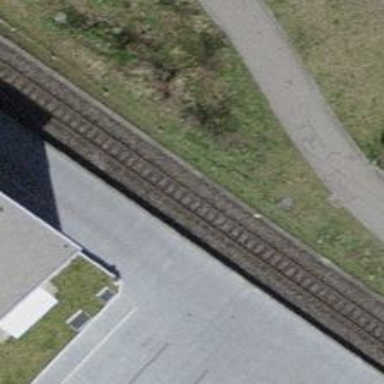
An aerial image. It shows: Narrow-gauge railway track electrified by contact line.